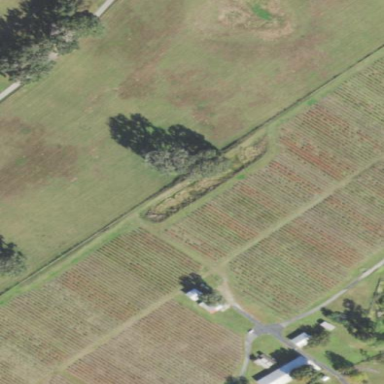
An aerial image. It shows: Orchard.